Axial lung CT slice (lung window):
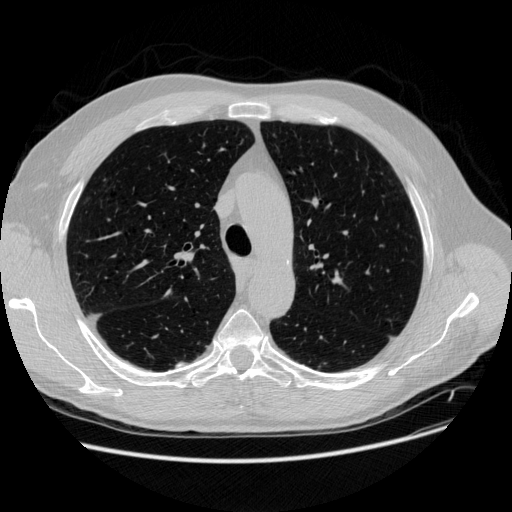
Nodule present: no